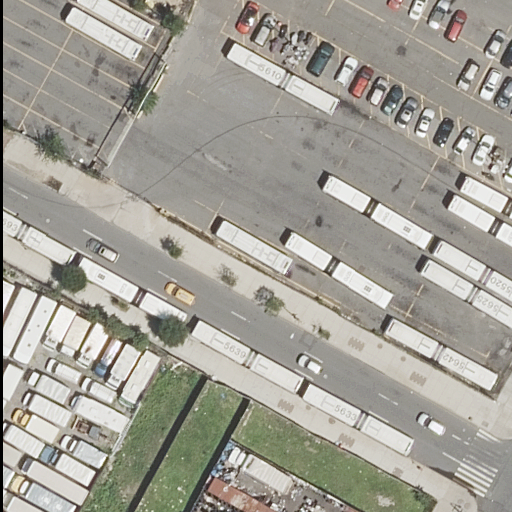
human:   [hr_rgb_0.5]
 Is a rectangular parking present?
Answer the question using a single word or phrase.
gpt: yes

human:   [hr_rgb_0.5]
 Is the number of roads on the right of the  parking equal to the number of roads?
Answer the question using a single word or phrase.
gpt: no

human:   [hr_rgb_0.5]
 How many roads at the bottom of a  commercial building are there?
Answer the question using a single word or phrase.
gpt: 0

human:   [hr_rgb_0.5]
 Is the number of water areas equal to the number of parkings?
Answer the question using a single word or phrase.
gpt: no

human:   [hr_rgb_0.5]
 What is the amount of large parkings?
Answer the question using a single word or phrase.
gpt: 1

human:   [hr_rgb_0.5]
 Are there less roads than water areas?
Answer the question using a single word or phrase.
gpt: no

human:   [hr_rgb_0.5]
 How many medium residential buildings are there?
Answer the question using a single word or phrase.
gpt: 0

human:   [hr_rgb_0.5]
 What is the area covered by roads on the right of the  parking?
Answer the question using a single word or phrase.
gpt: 0m2

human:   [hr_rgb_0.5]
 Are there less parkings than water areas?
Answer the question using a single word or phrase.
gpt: no

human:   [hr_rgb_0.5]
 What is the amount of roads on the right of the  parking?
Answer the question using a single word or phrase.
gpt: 0

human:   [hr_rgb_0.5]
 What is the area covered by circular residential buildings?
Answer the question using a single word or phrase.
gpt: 0m2

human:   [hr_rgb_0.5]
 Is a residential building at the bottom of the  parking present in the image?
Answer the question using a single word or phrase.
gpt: no

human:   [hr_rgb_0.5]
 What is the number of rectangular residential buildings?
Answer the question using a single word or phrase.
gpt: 0

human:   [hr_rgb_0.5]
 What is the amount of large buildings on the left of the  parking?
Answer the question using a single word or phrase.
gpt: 0

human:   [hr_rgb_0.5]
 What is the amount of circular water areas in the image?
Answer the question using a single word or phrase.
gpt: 0

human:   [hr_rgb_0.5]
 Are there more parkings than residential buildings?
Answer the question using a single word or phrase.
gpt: yes

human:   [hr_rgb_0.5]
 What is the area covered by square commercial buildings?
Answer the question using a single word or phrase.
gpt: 0m2

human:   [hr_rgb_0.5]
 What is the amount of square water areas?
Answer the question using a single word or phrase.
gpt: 0

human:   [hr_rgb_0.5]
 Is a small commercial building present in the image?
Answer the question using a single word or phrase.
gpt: no

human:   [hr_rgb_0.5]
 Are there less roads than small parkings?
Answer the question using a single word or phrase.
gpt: no

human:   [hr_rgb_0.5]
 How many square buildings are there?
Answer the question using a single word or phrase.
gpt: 0

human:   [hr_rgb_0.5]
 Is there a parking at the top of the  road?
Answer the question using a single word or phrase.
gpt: no

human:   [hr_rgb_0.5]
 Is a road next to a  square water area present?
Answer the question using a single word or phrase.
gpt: no

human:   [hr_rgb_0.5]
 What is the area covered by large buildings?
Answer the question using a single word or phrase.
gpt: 0m2

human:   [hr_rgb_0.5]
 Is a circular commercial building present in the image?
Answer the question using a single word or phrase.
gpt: no

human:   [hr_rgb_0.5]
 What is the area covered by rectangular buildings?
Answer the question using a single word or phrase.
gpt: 0m2

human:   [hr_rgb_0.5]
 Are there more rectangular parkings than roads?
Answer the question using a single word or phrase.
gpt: no

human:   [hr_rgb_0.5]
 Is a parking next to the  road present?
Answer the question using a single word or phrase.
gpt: yes

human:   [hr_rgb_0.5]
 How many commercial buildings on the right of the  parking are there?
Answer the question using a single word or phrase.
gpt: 0

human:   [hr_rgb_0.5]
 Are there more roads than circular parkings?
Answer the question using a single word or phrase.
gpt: yes

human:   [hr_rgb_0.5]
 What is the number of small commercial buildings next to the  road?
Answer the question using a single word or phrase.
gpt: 0

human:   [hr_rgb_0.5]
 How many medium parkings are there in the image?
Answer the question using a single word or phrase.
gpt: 0

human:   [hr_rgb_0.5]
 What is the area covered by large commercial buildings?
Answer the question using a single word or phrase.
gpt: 0m2

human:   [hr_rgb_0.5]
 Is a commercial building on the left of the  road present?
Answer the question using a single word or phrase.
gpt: no

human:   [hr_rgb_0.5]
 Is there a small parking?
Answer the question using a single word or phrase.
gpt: no

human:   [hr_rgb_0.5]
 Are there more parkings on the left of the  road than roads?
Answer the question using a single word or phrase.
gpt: no